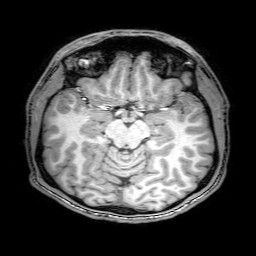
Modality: T1w
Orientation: coronal
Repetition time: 0.00828 s
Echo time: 0.00388 s